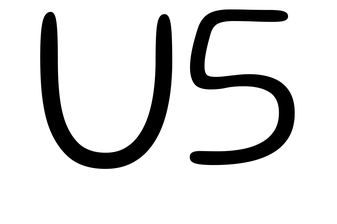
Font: Gluten_ExtraLight